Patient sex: M
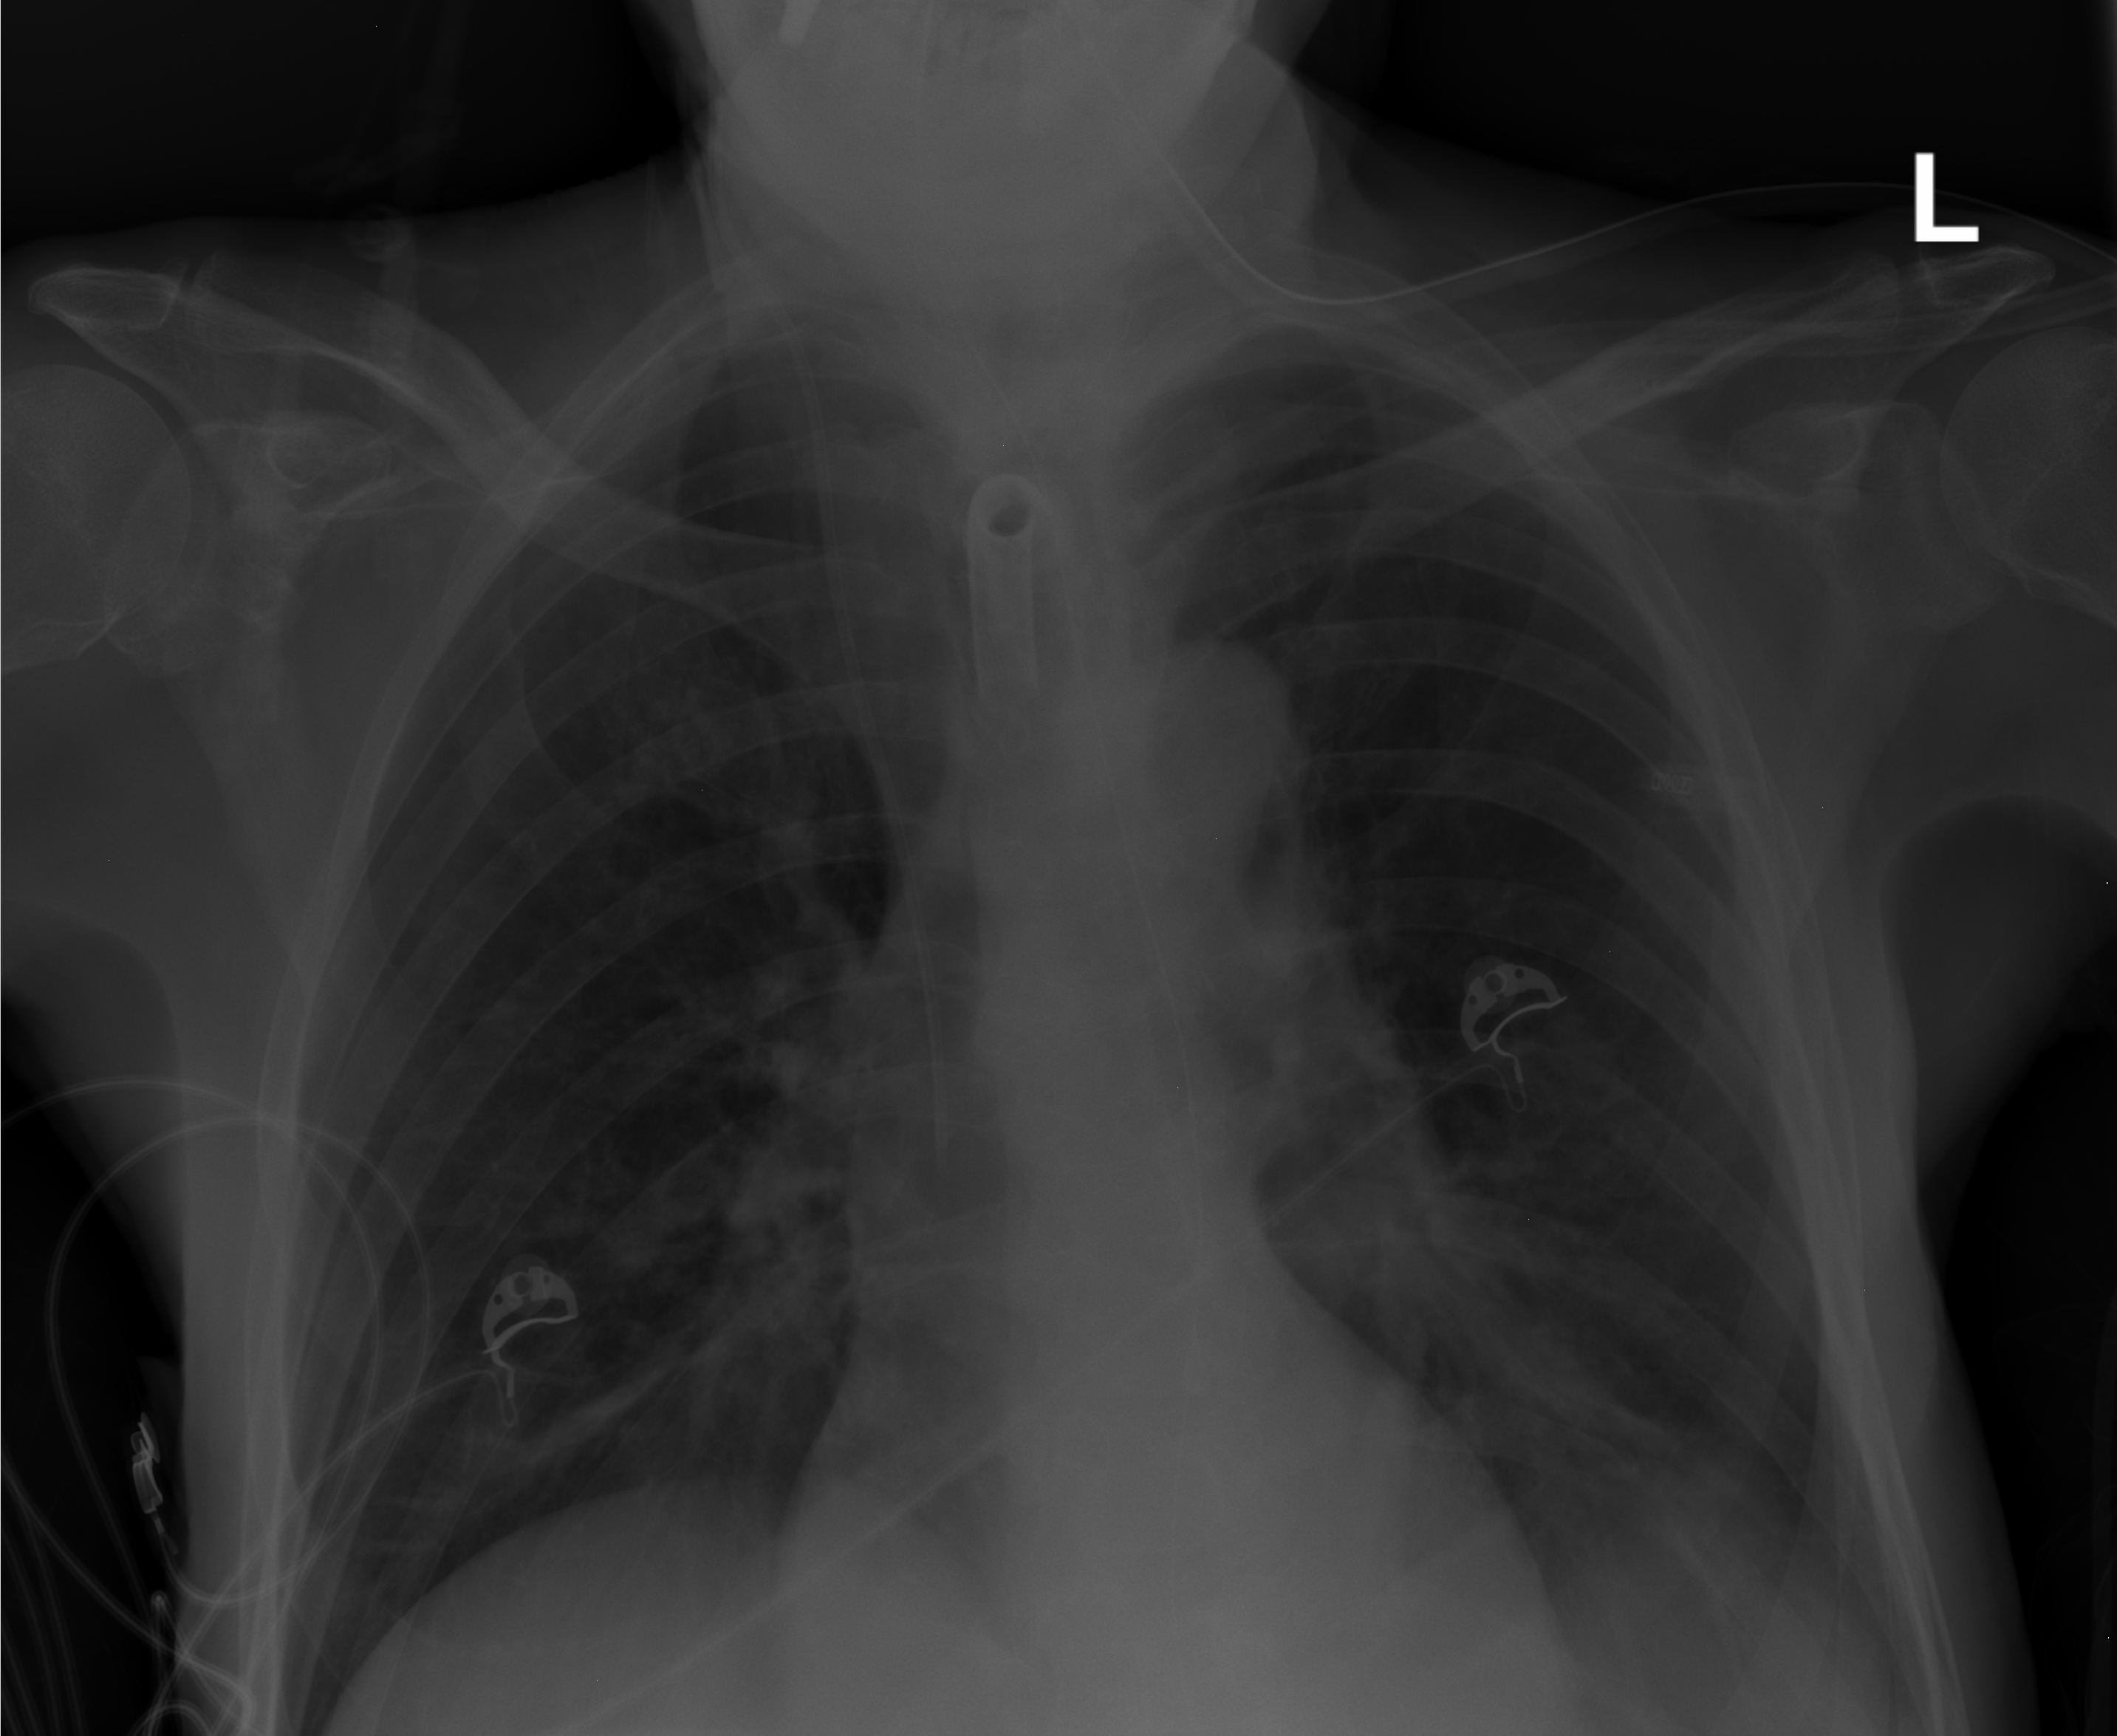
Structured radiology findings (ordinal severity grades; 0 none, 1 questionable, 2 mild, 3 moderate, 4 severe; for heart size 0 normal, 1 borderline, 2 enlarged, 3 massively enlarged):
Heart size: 0
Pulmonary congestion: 0
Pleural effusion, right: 0
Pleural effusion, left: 0
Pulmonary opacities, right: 2
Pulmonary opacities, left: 0
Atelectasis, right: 0
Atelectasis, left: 0